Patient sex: M
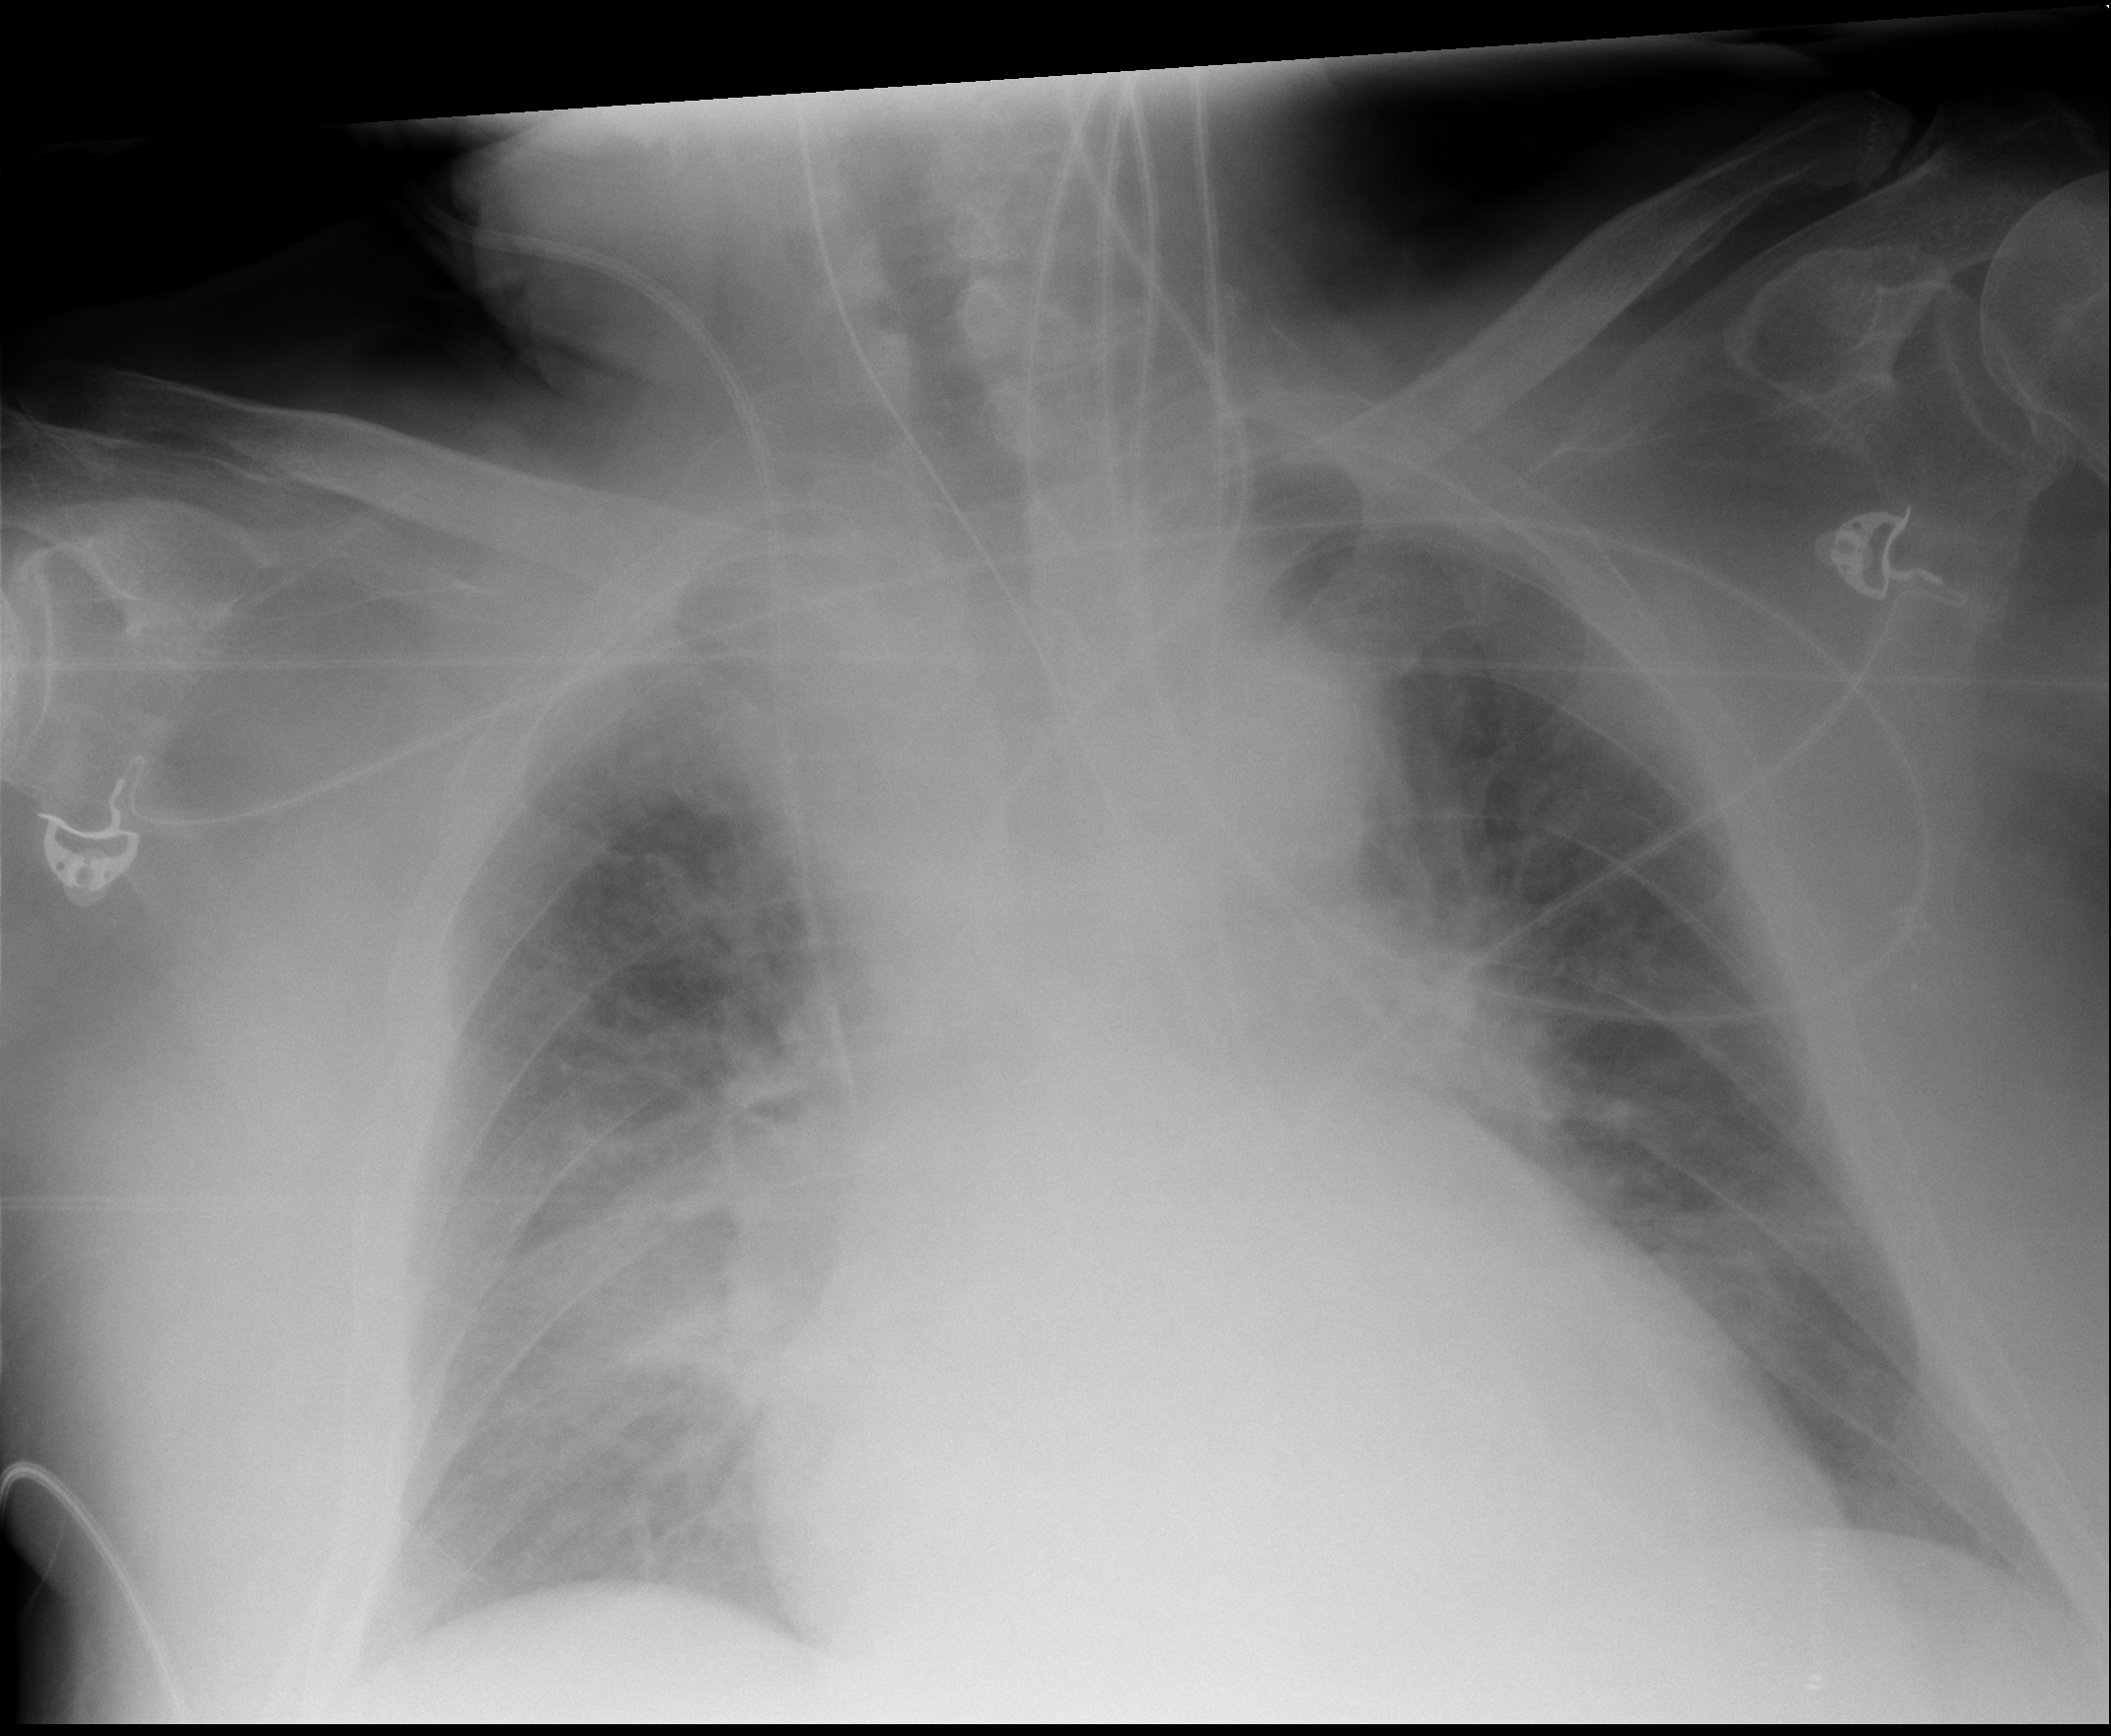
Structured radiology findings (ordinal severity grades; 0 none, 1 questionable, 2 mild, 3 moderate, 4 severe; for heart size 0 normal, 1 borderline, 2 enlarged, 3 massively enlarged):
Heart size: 2
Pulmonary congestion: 2
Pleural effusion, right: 0
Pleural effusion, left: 0
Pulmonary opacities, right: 3
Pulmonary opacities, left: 2
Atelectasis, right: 2
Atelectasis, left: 2